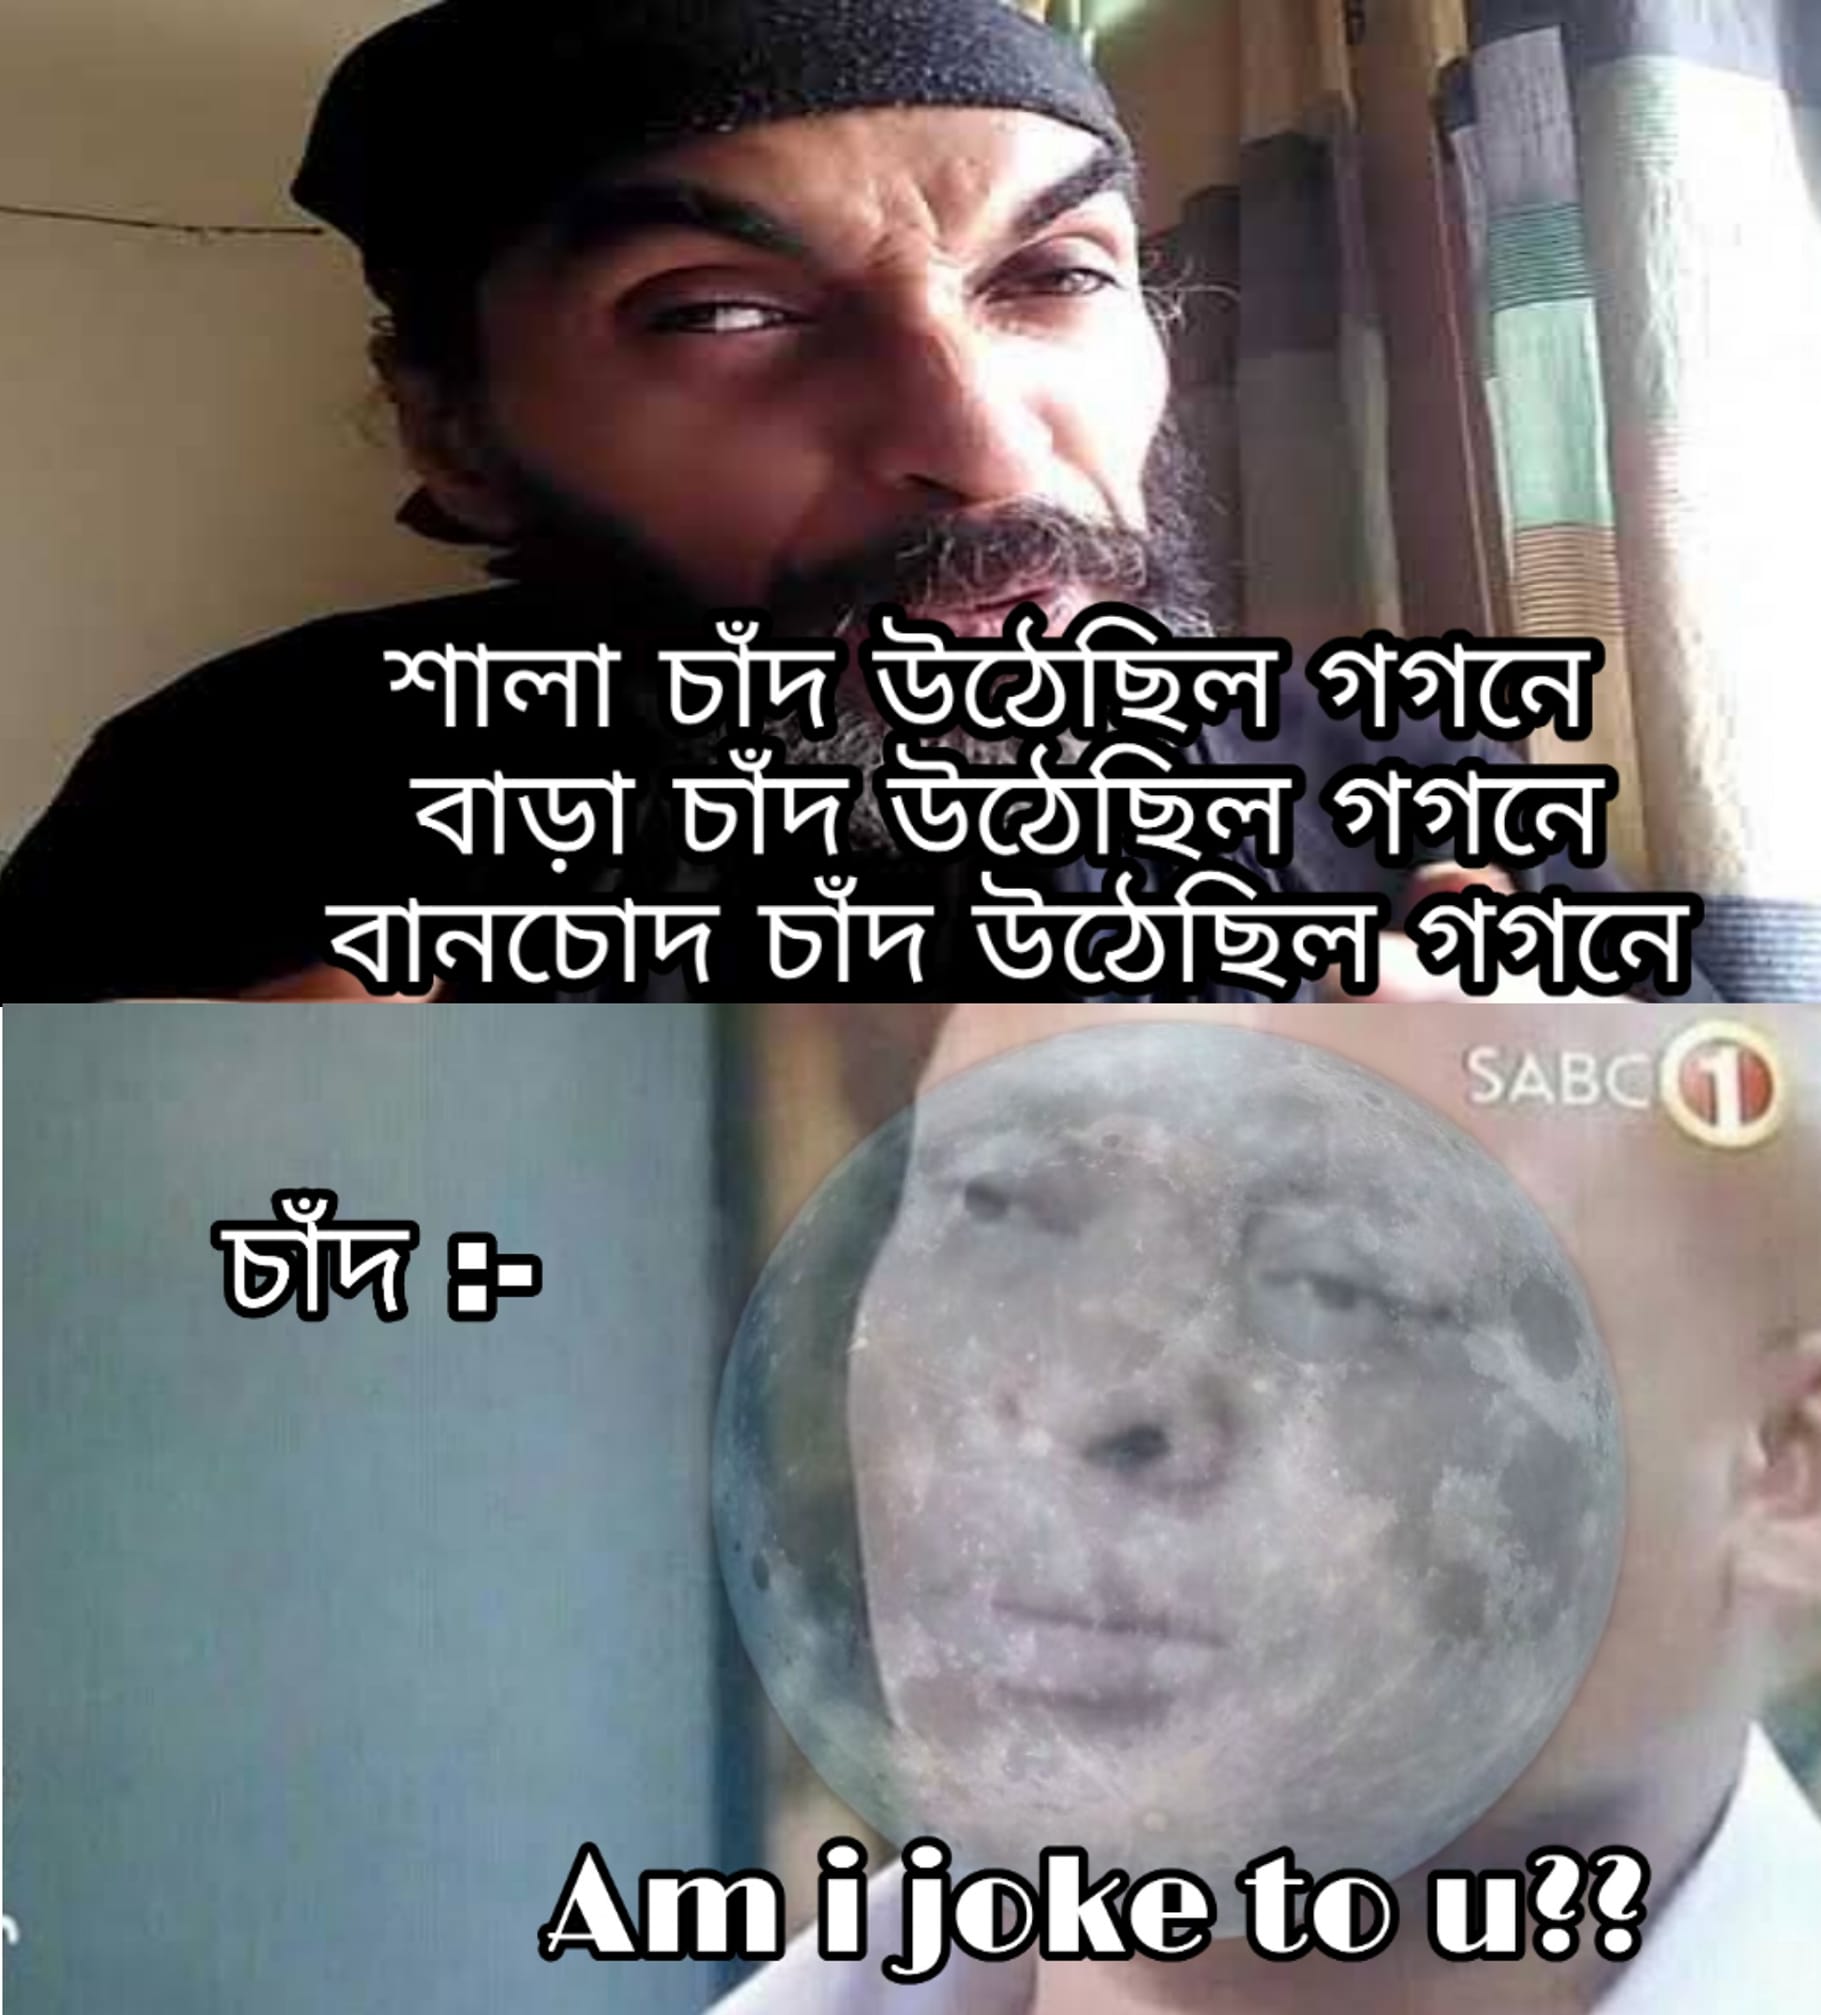
Caption: শালা চাঁদ উঠেছিল গগনে   বাঁড়া চাঁদ উঠেছিল গগনে    বানচোদ চাঁদ উঠেছিল গগনে      Am i joke to u ??
Label: non-hate